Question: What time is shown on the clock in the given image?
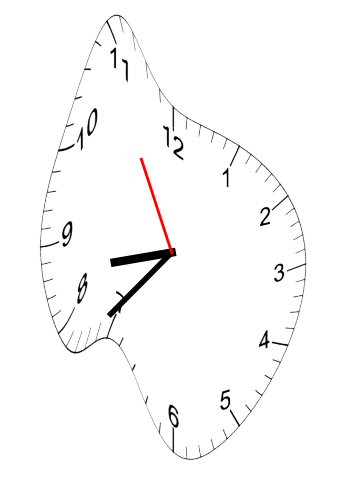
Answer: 08:36:55